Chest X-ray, AP view. Patient: 37 years old, sex M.
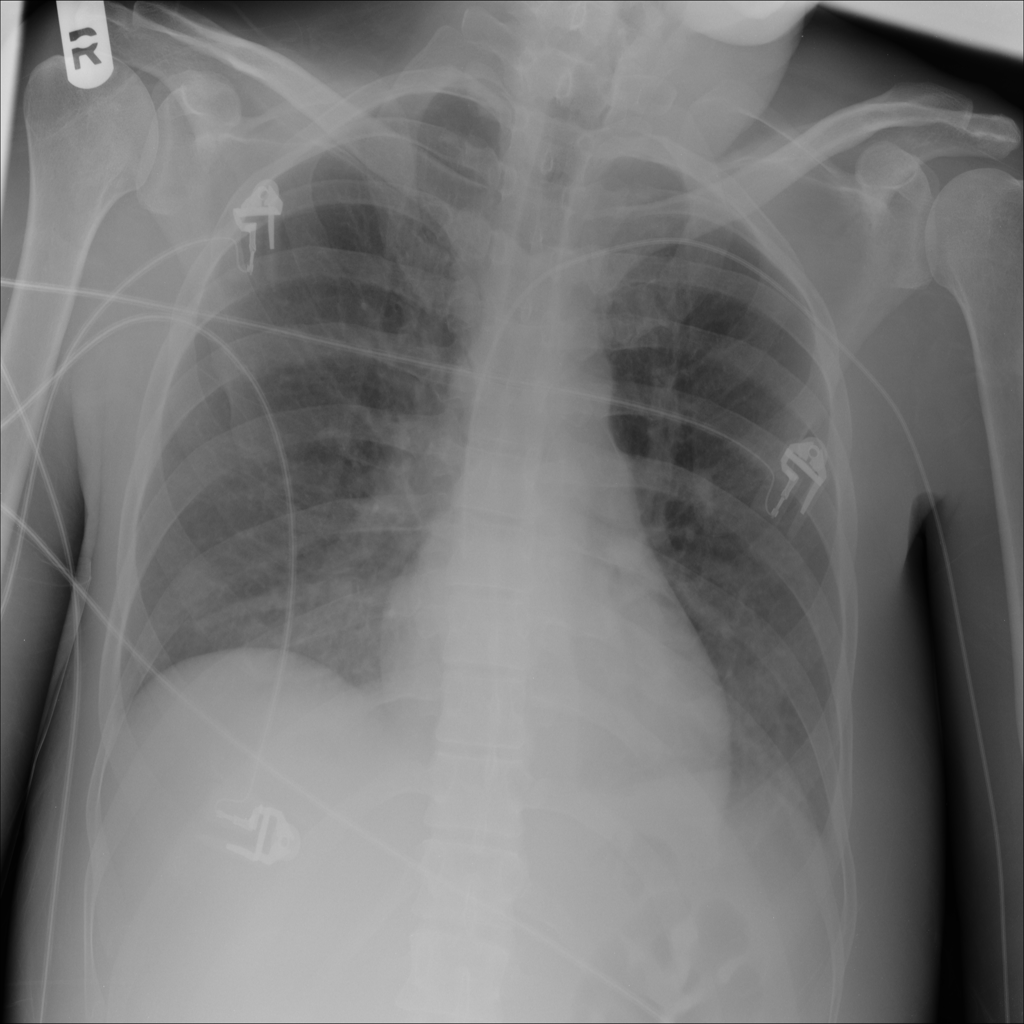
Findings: Edema